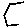
Label: hexagon